Question: This the error that I'm getting:
SEVERE: StandardWrapper.Throwable
org.springframework.beans.factory.BeanCreationException: Error creating bean with name 'usuarioControlador': Injection of autowired dependencies failed; nested exception is org.springframework.beans.factory.BeanCreationException: Could not autowire field: private com.blah.base.database.DAO.UsuarioDAO com.blah.base.controlador.UsuarioControlador.usuarioDAO; nested exception is org.springframework.beans.factory.UnsatisfiedDependencyException: Error creating bean with name 'UsuarioDAO' defined in file [C:\Users\Owner\workspaceSpring.metadata.plugins\org.eclipse.wst.server.core\tmp3\wtpwebapps\base\WEB-INF\classes\com\yavale\base\database\hibernetDAO\UsuarioHibernetDao.class]: Unsatisfied dependency expressed through constructor argument with index 0 of type [org.hibernate.SessionFactory]: : No qualifying bean of type [org.hibernate.SessionFactory] found for dependency: expected at least 1 bean which qualifies as autowire candidate for this dependency. Dependency annotations: {@org.springframework.beans.factory.annotation.Qualifier(value=sessionFactory)}; nested exception is org.springframework.beans.factory.NoSuchBeanDefinitionException: No qualifying bean of type [org.hibernate.SessionFactory] found for dependency: expected at least 1 bean which qualifies as autowire candidate for this dependency. Dependency annotations: {@org.springframework.beans.factory.annotation.Qualifier(value=sessionFactory)}
This is my UsuarioControlador (controller):
'''
@Controller
@RequestMapping("/")
public class UsuarioControlador {
private UsuarioDAO usuarioDAO;
@Autowired
public void setUsuarioDAO(UsuarioDAO usuarioDAO) {
this.usuarioDAO = usuarioDAO;
}
@RequestMapping(method = RequestMethod.GET)
public String list(Model model) {
List<Usuario> usuarios = usuarioDAO.listarUsuarios();
model.addAttribute("usuarios", usuarios);
return "index";
}
}
'''
This is UsuarioDAO:
'''
public interface UsuarioDAO {
void insertarUsuario(Usuario usuario);
void modificarUsuario(Usuario usuario);
List<Usuario> listarUsuarios();
Usuario buscarUsuario(String idUsuario);
void eliminarUsuario(Usuario usuario);
}
'''
This is the class that implements UsuarioDAO:
'''
import org.hibernate.SessionFactory;
import org.springframework.beans.factory.annotation.Autowired;
import org.springframework.beans.factory.annotation.Qualifier;
import org.springframework.orm.hibernate3.support.HibernateDaoSupport;
import org.springframework.stereotype.Service;
@Service(value="UsuarioDAO")
public class UsuarioHibernetDao extends HibernateDaoSupport implements UsuarioDAO{
@Autowired
public UsuarioHibernetDao(@Qualifier("mySessionFactory") SessionFactory
sessionFactory) {
this.setSessionFactory(sessionFactory);
}
public void insertarUsuario(Usuario usuario) {
this.getHibernateTemplate().save(usuario);
}
public void modificarUsuario(Usuario usuario) {
this.getHibernateTemplate().update(usuario);
}
public List<Usuario> listarUsuarios() {
return this.getHibernateTemplate().find("from Usuario");
}
public Usuario buscarUsuario(String idUsuario) {
return this.getHibernateTemplate().load(Usuario.class, idUsuario);
}
public void eliminarUsuario(Usuario usuario) {
this.getHibernateTemplate().delete(usuario);
}
}
'''
This is my servlet-context.xml: <URL>
I'm new with spring so Im completely lost with this.
: this is the complete stack trace: <URL>
:

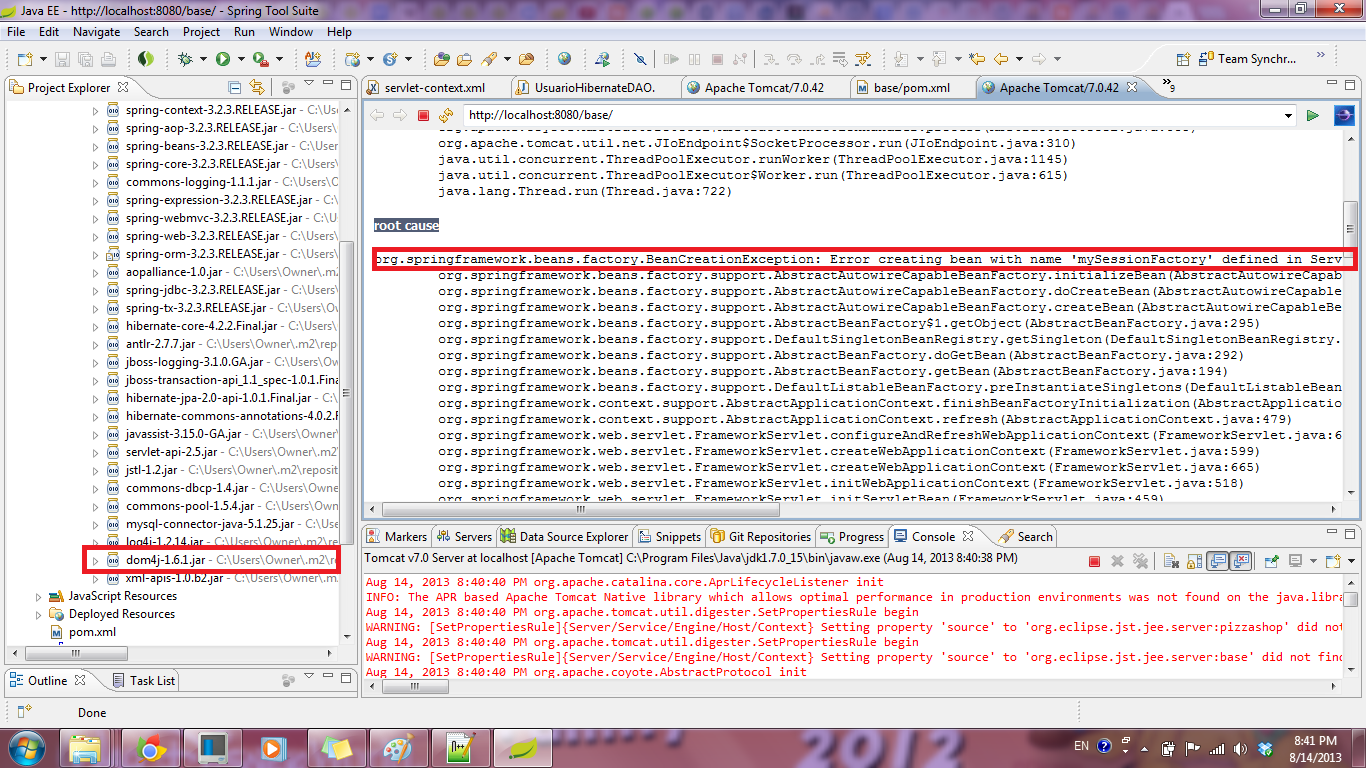
Answer: You are using the wrong identifier in the Qualifier annotation. The bean id is "mySessionFactory" but you have given "sessionFactory". Also, make sure content component scan is scanning the right packages.
Update:
The other error is probably related to the import of the hibernate session. You should be using 'org.hibernate.Session' instead of 'org.hibernate.classic.Session'